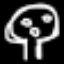
Label: mushroom